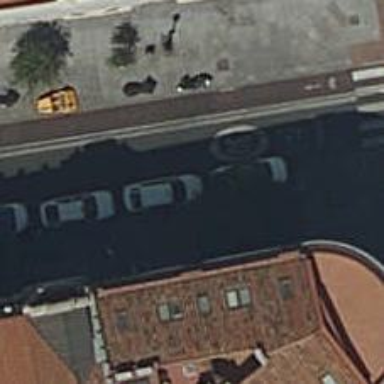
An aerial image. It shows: Taxi stand.